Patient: sex M, age 49
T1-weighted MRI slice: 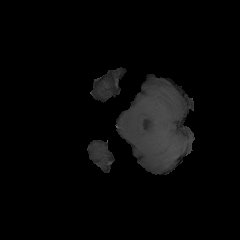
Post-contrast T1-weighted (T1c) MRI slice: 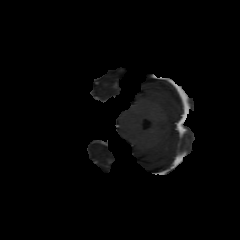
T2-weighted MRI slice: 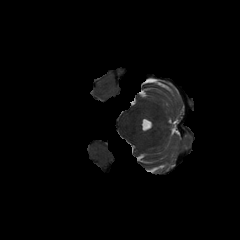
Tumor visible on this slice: no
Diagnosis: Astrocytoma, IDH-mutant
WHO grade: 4